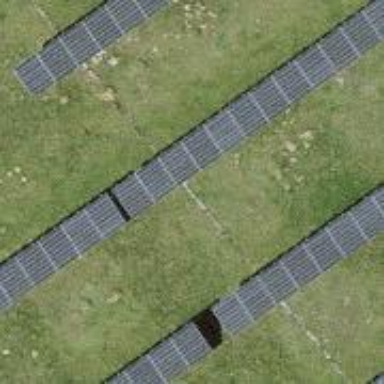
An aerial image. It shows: Solar power generator using photovoltaic method with solar photovoltaic panel types.